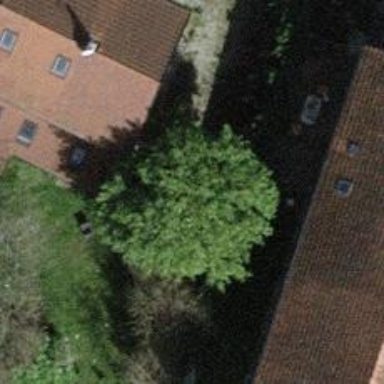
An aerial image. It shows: Evergreen tree with needle-leaved leaves.